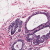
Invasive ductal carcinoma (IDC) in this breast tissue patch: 0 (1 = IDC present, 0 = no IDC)